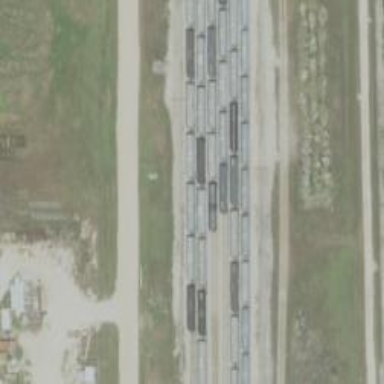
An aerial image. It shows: Railway spur service.